Interaction volume radius: 10 \u00c5
Interaction volume height: 20 \u00c5
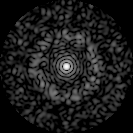
Disorder parameter: 0.8451